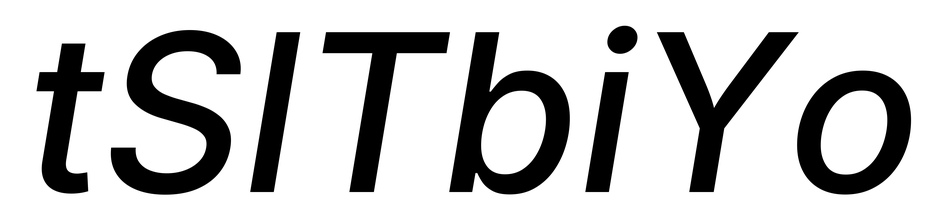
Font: Inter-Italic_Medium_Italic